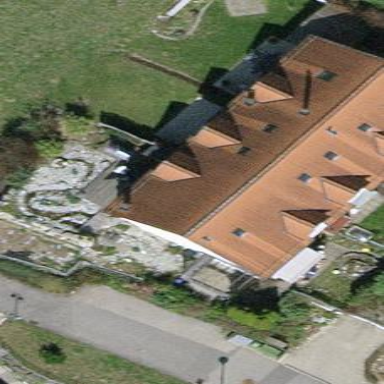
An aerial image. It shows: Terrace building.